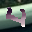
Label: 4